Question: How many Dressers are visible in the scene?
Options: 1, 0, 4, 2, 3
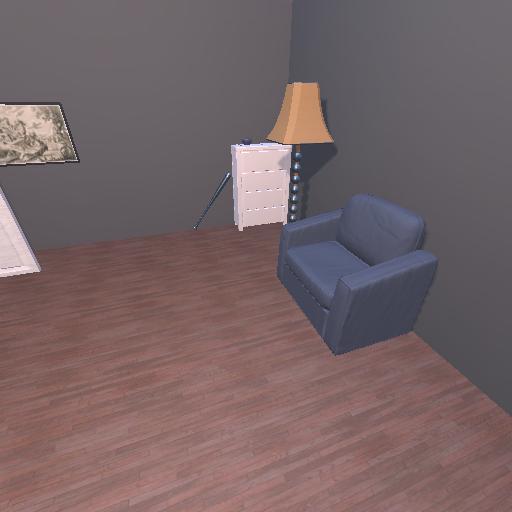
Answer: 1